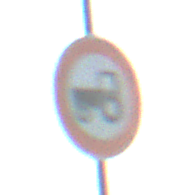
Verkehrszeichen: VerbotKraftfahrzeugeZuegeNichtSchneller25
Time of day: MorningAfternoon
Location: Outdoor (RoadRail)
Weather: Clear
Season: NotSpecified
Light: Natural